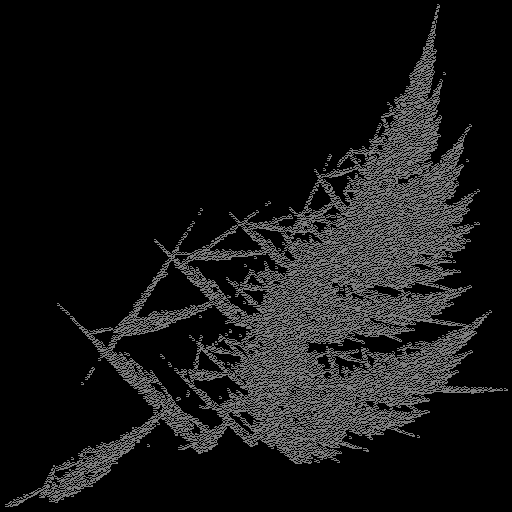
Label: turbanshell